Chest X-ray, PA view. Patient: 23 years old, sex F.
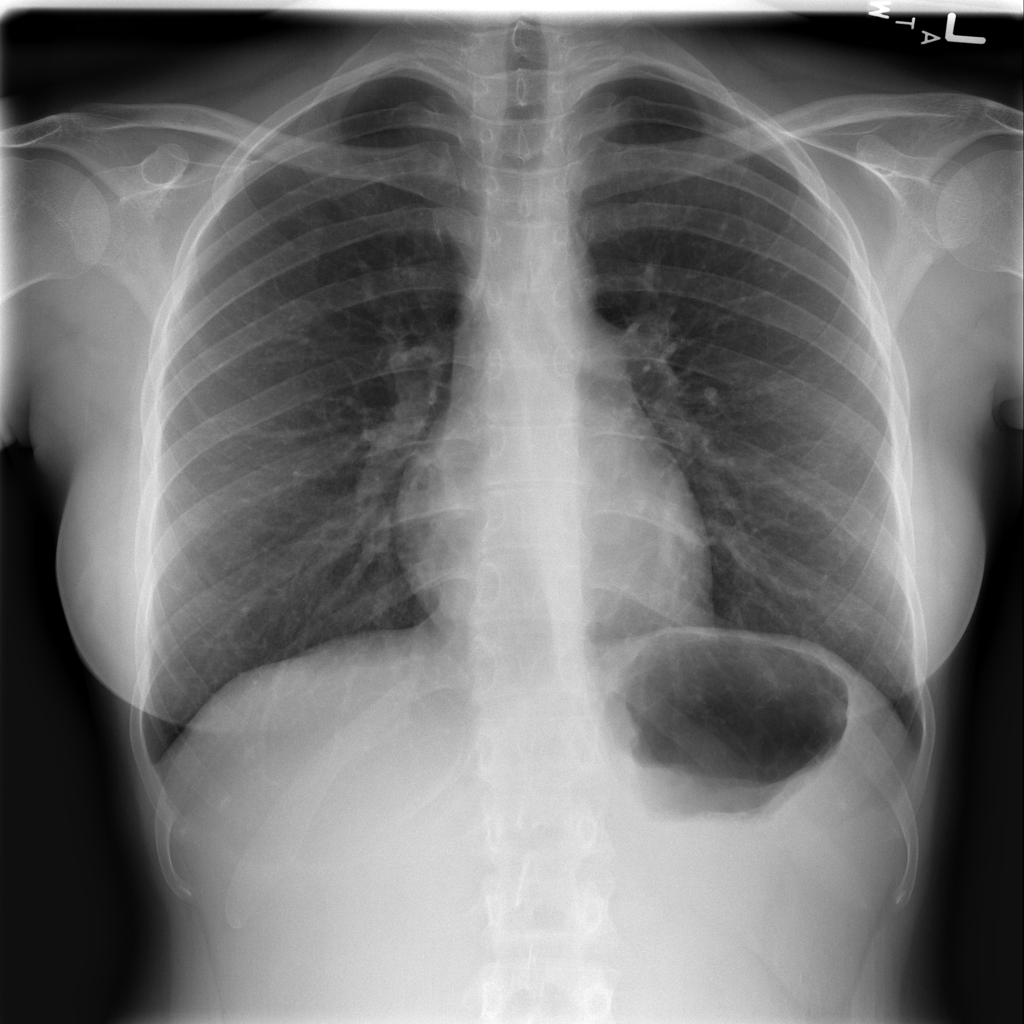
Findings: No Finding